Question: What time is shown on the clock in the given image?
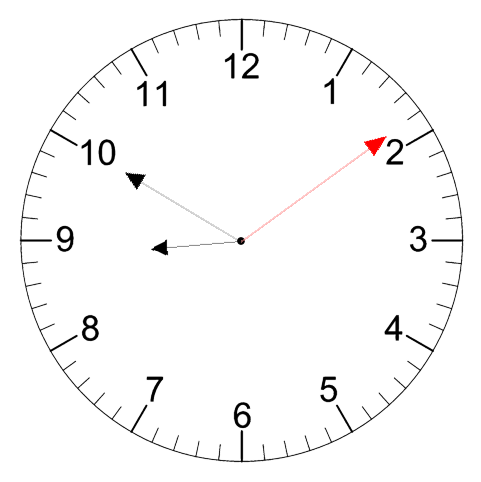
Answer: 08:50:09